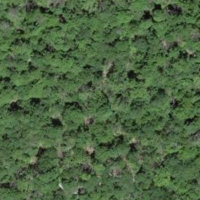
EUNIS habitat code: 41
Species observed at this site:
Arabis auriculata